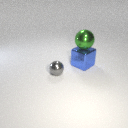
small gray metal sphere to the left of large blue metal cube